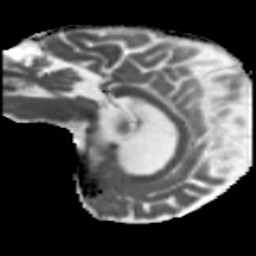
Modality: MD
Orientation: sagittal
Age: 75
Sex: male
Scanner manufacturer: siemens
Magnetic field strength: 3 T
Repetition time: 5.47 s
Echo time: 0.0854 s